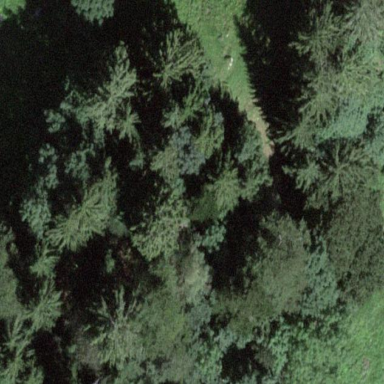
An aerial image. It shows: Forest area.